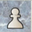
Piece: wP